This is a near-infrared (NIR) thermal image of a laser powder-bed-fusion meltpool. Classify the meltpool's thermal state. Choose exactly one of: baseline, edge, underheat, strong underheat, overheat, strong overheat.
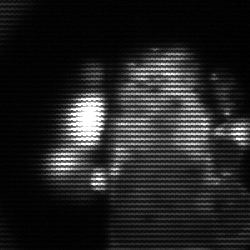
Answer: strong underheat